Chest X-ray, AP view. Patient: 78 years old, sex M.
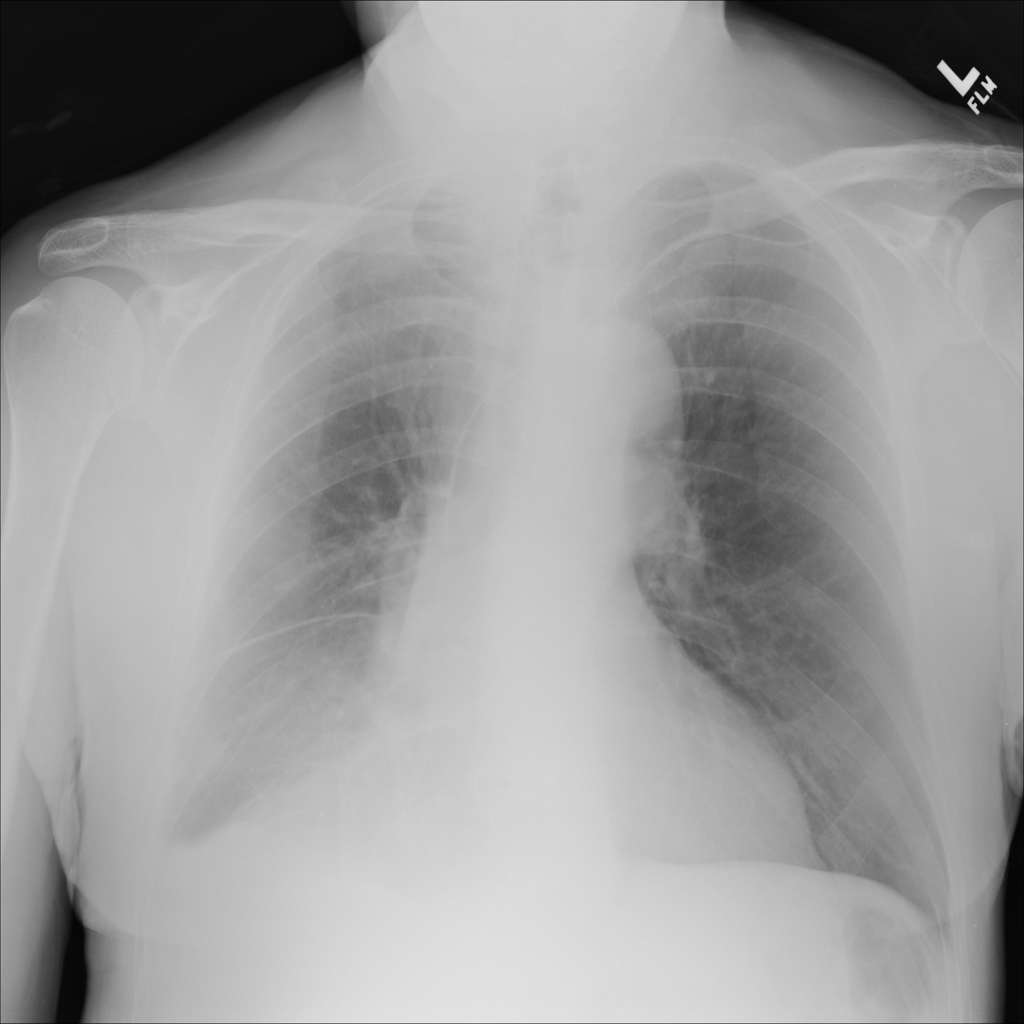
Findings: No Finding